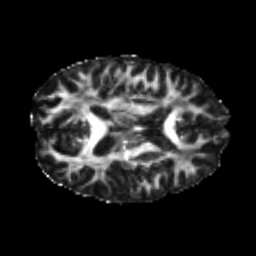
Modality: FA
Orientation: axial
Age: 21
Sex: male
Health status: healthy
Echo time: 0.074 s